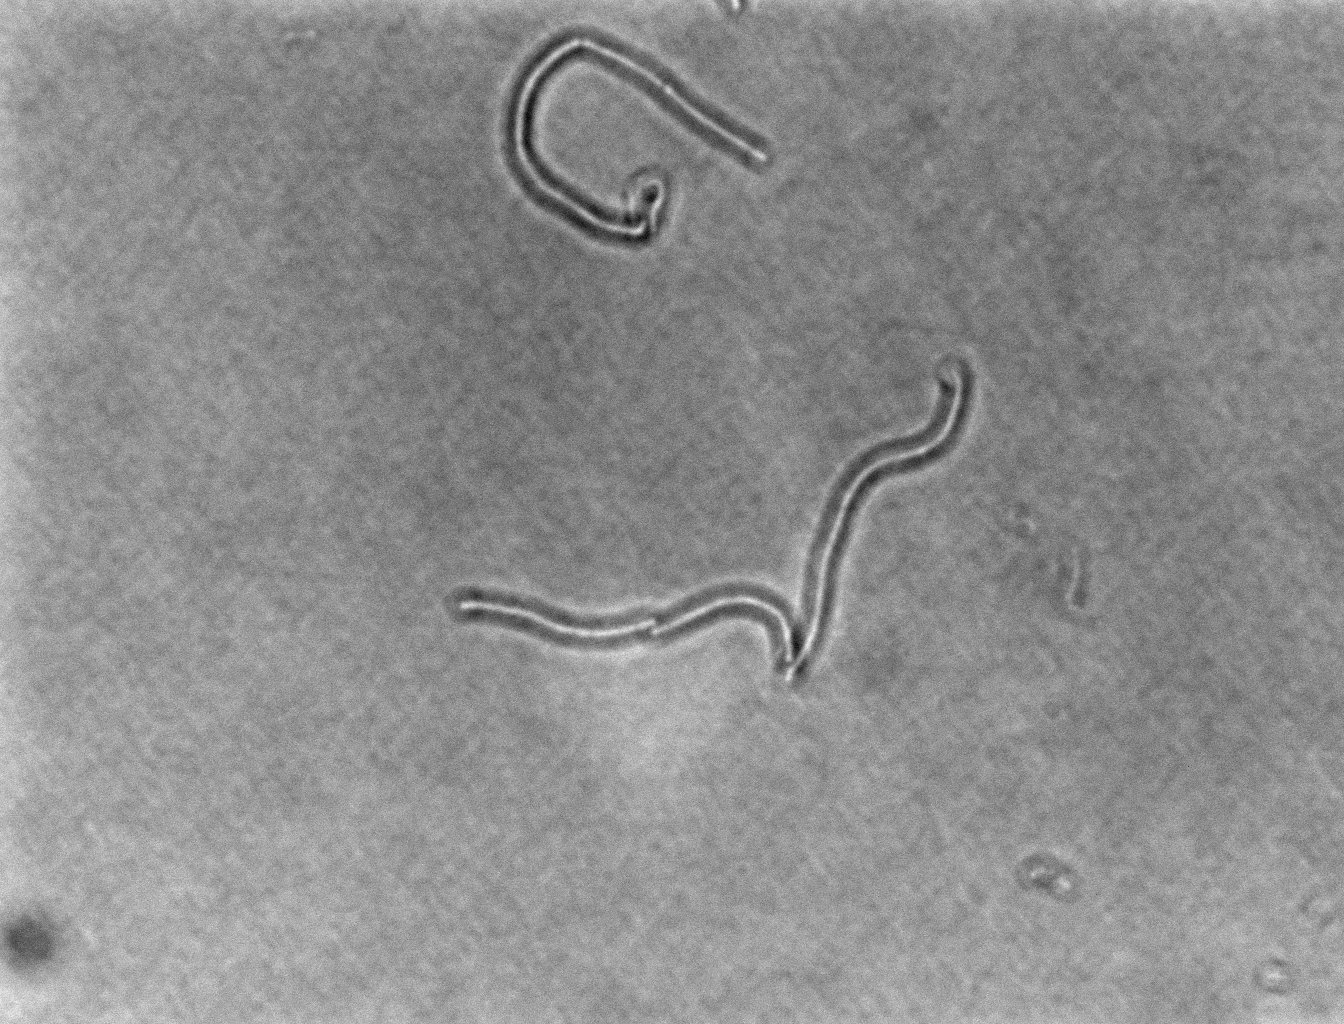
Brightfield microscopy, 60x objective, 3 h incubation